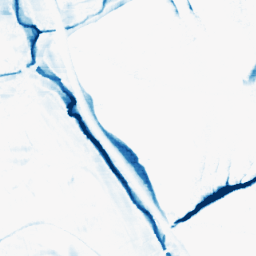
Category: morphological
Decomposition family: morphological_rect
Decomposition parameters: operation: closing
width: 20
height: 10
Upsampling method: sinc_blackman
Upsampling parameters: scale: 2
kernel_size: 4
Upsampling scale: 2